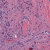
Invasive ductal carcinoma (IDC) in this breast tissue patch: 1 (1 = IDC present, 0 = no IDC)